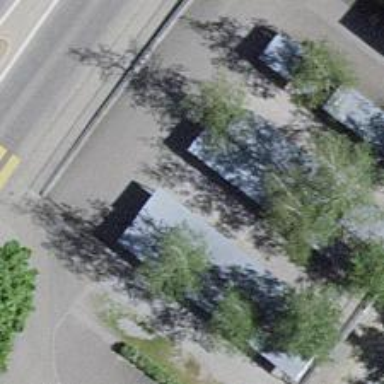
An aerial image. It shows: Bicycle parking area.